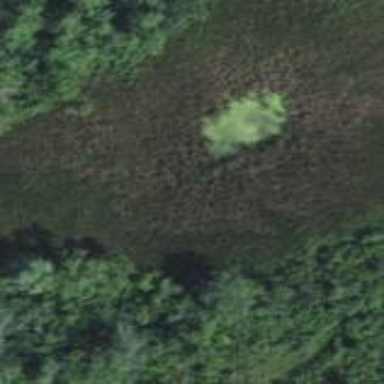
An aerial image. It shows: Beautiful wet meadow natural wetland.